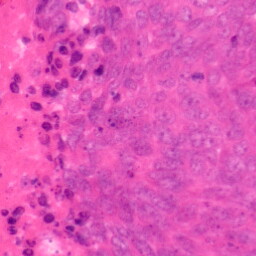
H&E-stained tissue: Colon